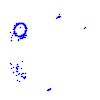
Particle: kaon